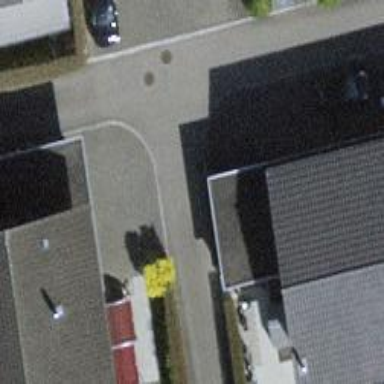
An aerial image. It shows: Residential road.